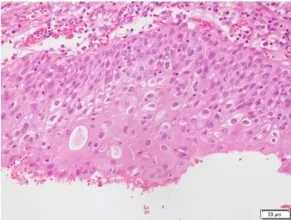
Histopathology showing mixed embryonic cell. B) Cyst lining is formed of nonkeratinized squamous epithelium.
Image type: pathology (h&e)